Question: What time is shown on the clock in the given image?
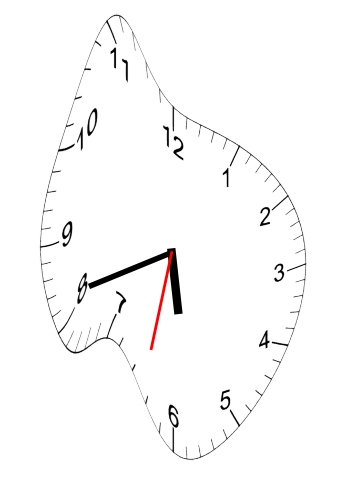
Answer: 05:41:32